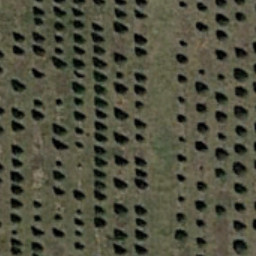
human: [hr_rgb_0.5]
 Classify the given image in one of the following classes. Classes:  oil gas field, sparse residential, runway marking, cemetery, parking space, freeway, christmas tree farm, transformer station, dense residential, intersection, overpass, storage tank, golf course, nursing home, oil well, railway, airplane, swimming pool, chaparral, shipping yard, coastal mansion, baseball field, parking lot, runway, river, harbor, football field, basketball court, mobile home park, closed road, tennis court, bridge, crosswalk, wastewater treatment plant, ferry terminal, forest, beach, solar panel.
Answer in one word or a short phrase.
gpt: christmas tree farm